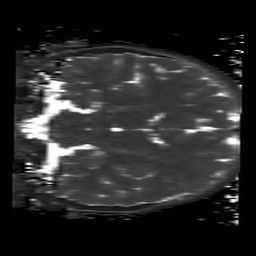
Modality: T2map
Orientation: coronal
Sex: female
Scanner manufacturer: siemens
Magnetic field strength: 3 T
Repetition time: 4 s